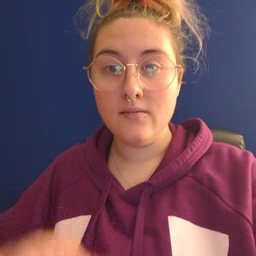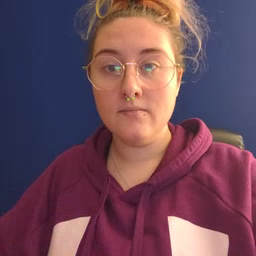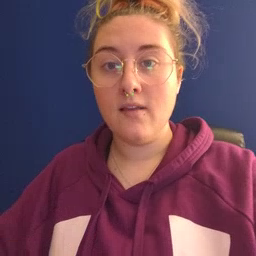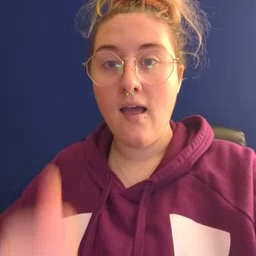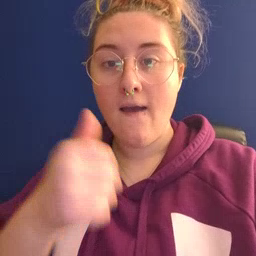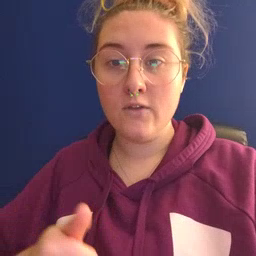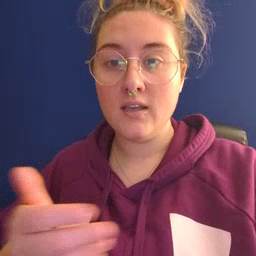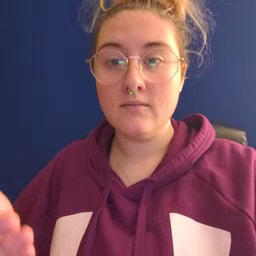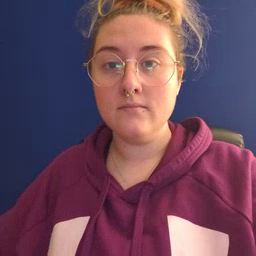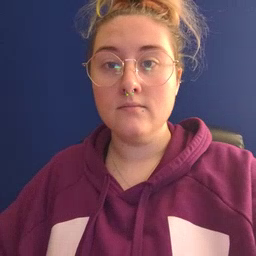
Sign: every